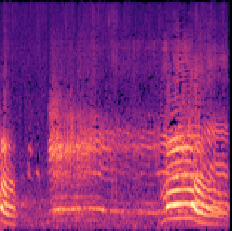
Sound class: Cow